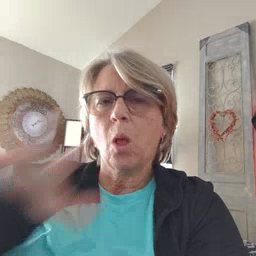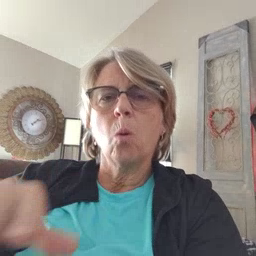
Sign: blow